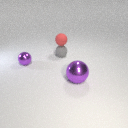
small gray rubber sphere below small red rubber sphere